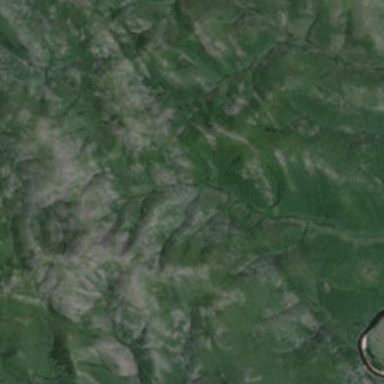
There are many rivers flowing through the mountains .